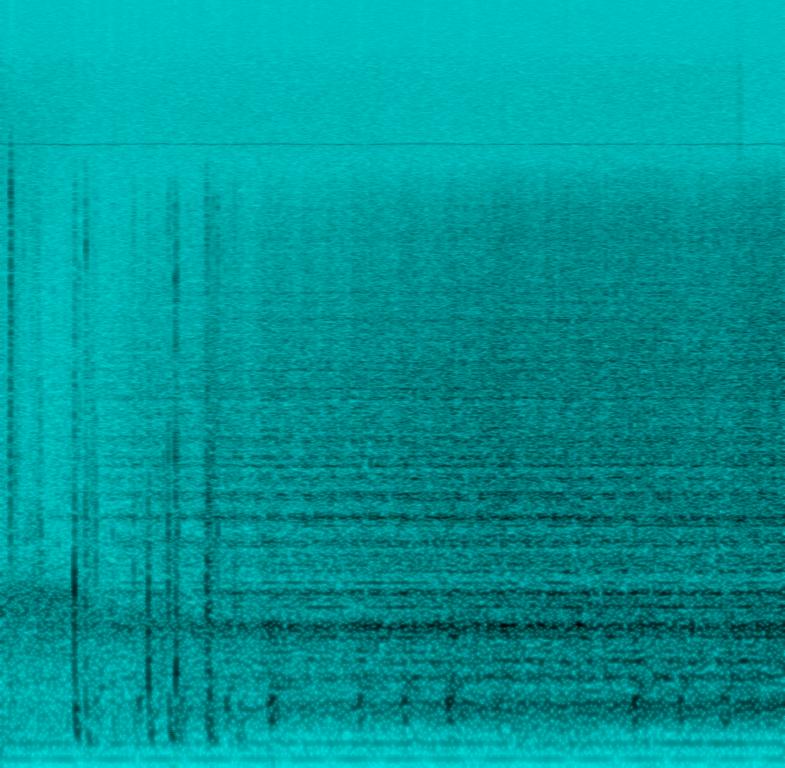
This audio contains a very fast snare drum-roll. You can hear a high pitched sound falling in pitch and then a explosion of a bomb. This audio may be playing in a movie-warscene.